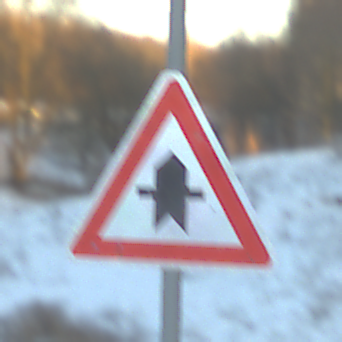
Verkehrszeichen: Vorfahrt
Umgebung: Outdoor, Nature
Tageszeit: SunriseSunset
Wetter: Clear
Licht: Natural
Jahreszeit: Winter
Kontrast: LowContrast